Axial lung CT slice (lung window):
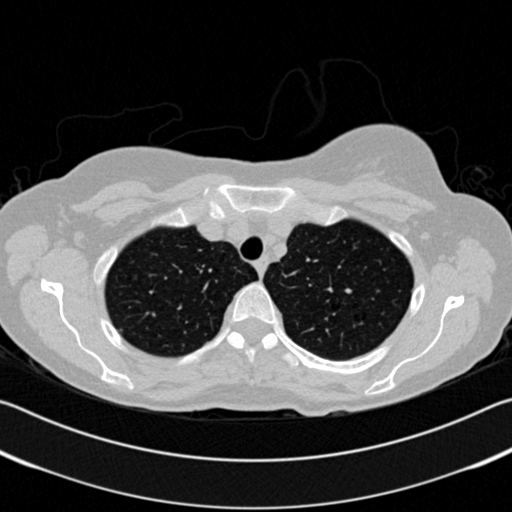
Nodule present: no